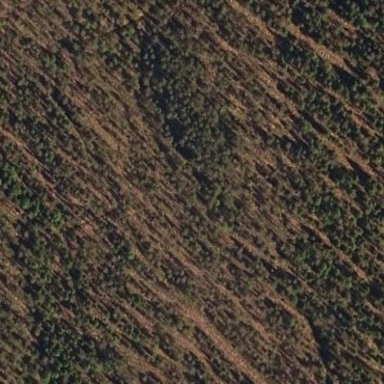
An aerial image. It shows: Woodland with needle-leaved trees.